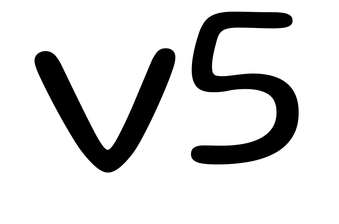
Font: Gluten_Light